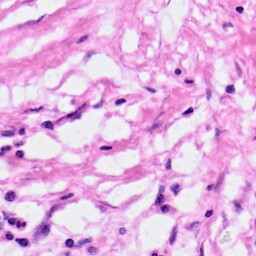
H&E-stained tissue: Pancreatic